Question: How can I display an AlertDialog in Android that looks like the one in Google Maps application (square corners)? I attach the image below.
Is it available out of the box (some property or theme) or do I have to style it myself?

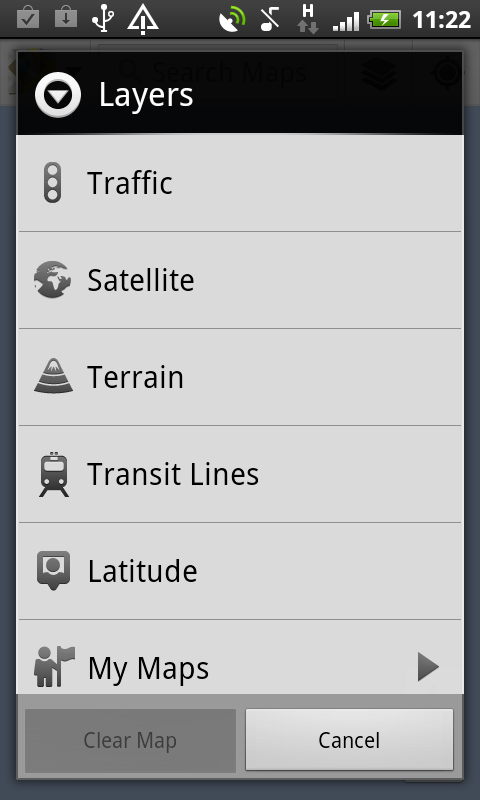
Answer: I found this tutorial. hope it will help you, as it does says that it may cause problems
<URL>
hope this is what you're looking for (the first image is, I believe, what you're after)